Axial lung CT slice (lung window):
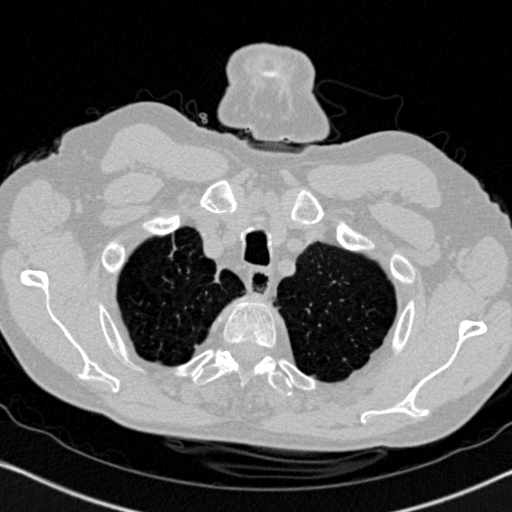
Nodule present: no